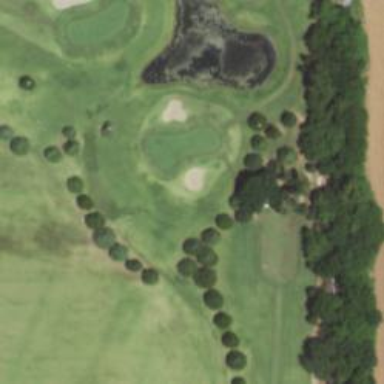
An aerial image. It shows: Golf hole.